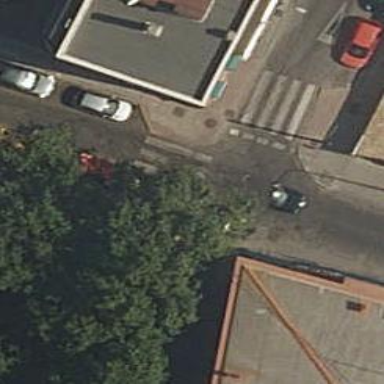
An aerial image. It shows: Uncontrolled zebra crossing on the road.